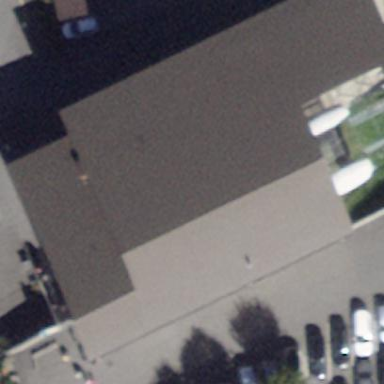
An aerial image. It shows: Service building.